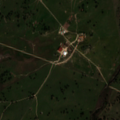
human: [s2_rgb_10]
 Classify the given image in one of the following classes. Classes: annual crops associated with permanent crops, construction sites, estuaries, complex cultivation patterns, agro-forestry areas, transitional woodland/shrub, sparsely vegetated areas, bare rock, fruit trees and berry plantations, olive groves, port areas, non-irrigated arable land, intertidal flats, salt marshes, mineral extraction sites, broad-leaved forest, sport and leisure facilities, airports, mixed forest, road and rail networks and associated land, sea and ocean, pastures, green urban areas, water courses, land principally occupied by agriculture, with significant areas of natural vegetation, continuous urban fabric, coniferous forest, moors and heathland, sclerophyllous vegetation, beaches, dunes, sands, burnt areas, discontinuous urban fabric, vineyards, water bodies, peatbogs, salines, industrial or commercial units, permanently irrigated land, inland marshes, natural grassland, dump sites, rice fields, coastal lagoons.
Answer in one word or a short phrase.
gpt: non-irrigated arable land, pastures, agro-forestry areas, water bodies